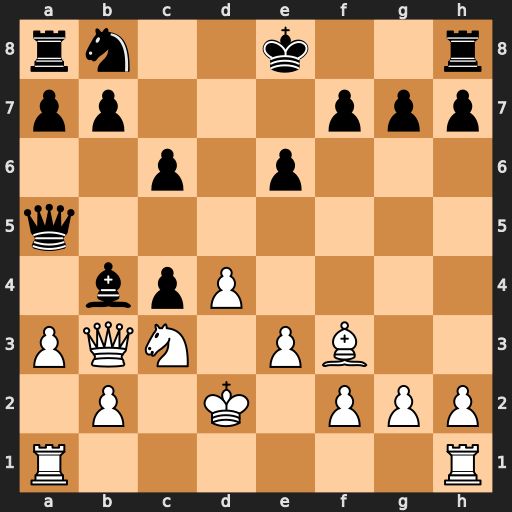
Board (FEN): rn2k2r/pp3ppp/2p1p3/q7/1bpP4/PQN1PB2/1P1K1PPP/R6R
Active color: w
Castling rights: kq
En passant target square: -
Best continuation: Qxb4 Qxb4 axb4